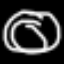
Label: donut